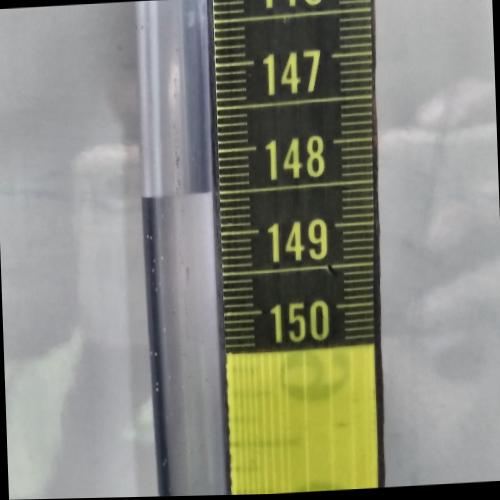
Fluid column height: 148.5 cm